Question: I am profiling a PHP application (built upon the Zend framework). Attached you can find a screenshot of the main call graph that KCacheGrind produces from xDebug output.
There are two things that I don't understand:
1) Why does '{main}' into 2 calls? Are they supposed to be parallel somehow or does one happen after the other?
2) The arrow to the left of '{main}' has a little blue bar with the text '2x'; does this mean that the call to 'Zend_Application->bootstrap' happened twice?

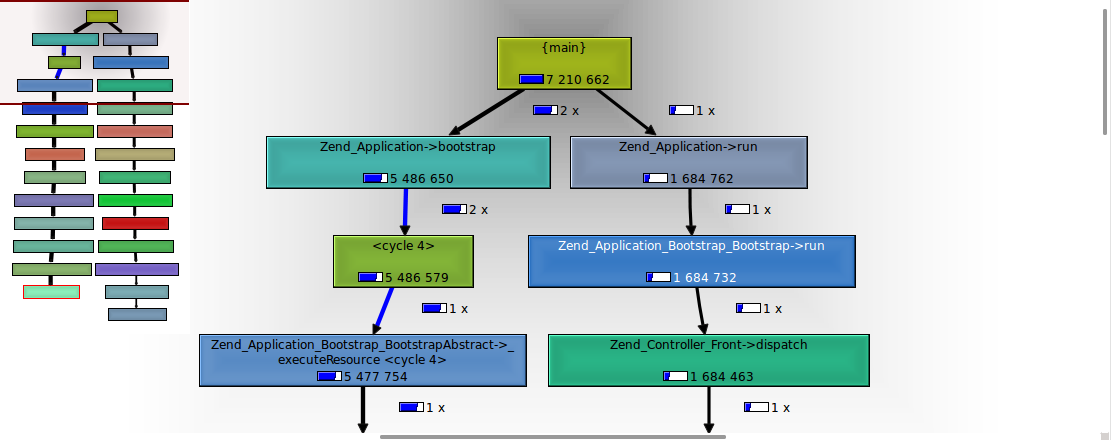
Answer: 1. The calls (of course) happen after each other. The graph splits because each of the top two functions are called by main(). The graph shows calls, not execution order.
2. Yes, that's exactly what it means. main() called Zend_Application->bootstrap twice and ->run once.